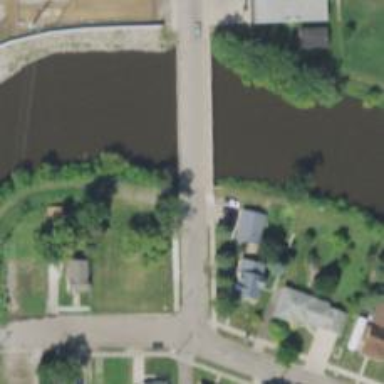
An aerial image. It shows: Residential road with asphalt surface that includes bridge.